Question: I know it is quite subjective, but I also want to take this opportunity to know which are the most known jQuery plugins to work with tables, specifically: Make the tables more "presentable" to the user, and event handling when selecting rows. I would also be good to allow selecting more than one row. That's it. Here is my page:

Thanks for your help.
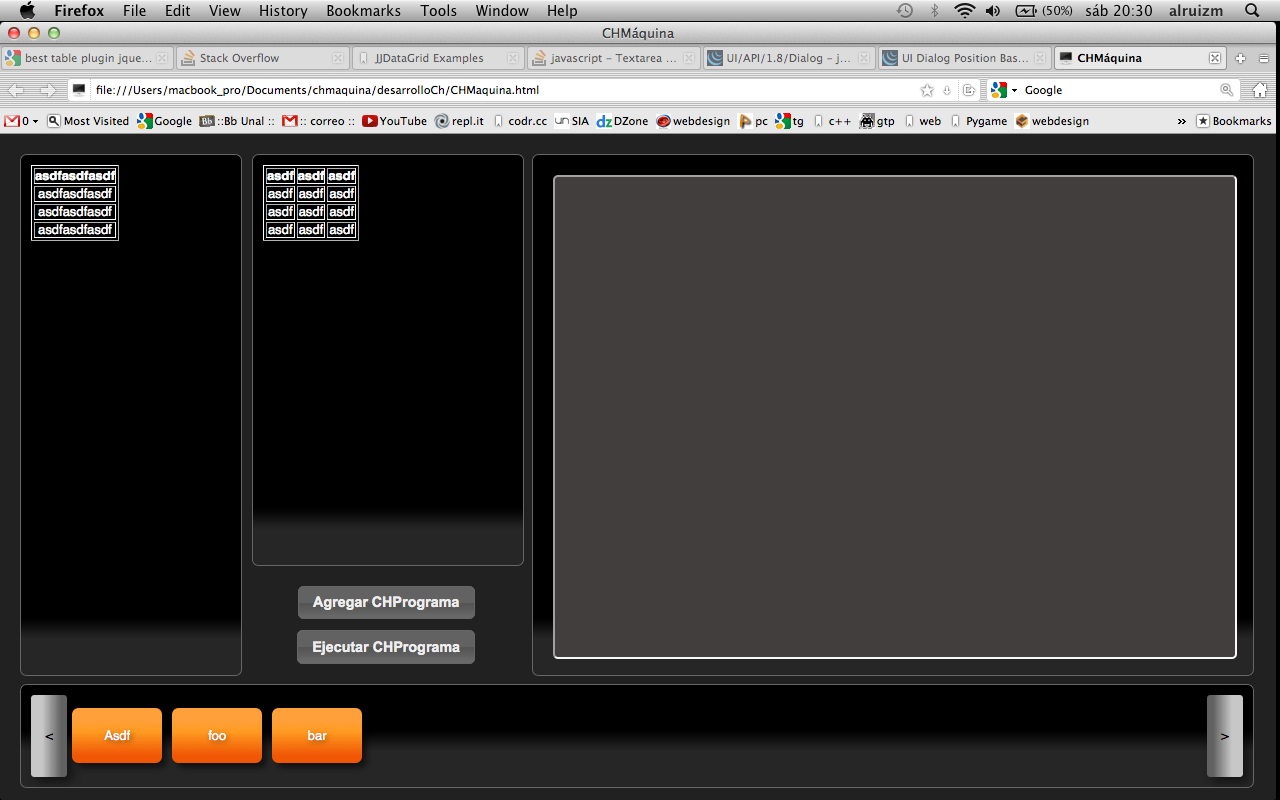
Answer: Trying to guess your question:
If you want to know what jquery grids are available, you can se the following anwer:
<URL>
Particulary I have used jqGrid it enables to you use Jquery UI theme roller for fit the appereance with your design.